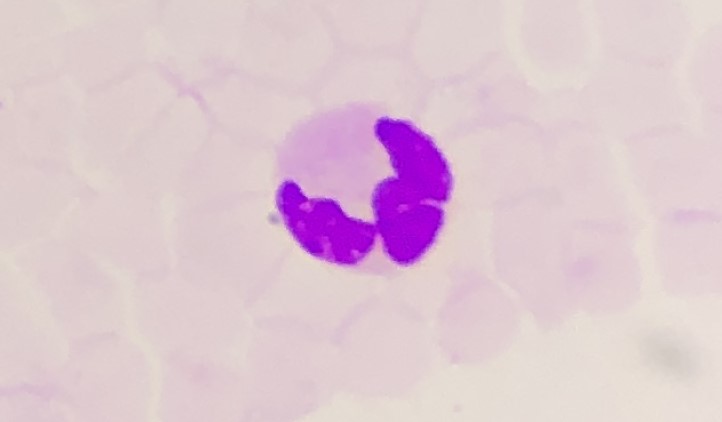
White blood cell type: Neutrophil